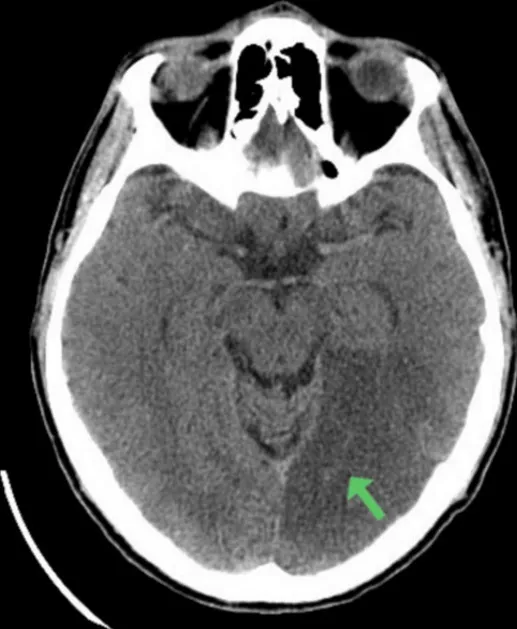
Hypodense occipitotemporal cortical-subcortical lesion on the left side (green arrow) in the contrast-enhanced computed tomography of the brain.
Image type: radiology (ct)